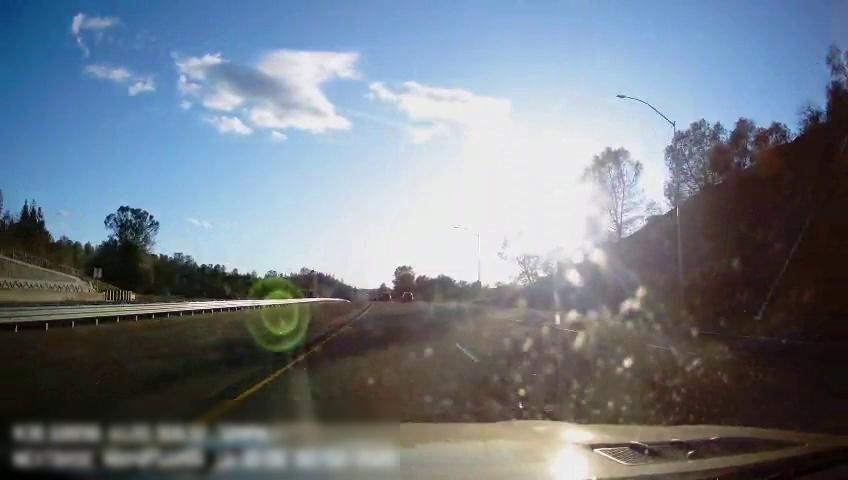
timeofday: Day
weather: Sunny
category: Drivable Space
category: Drivable Space
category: Vehicles | Car
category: Vehicles | Truck
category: Lanes | Current Lane
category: Lanes | Current Lane
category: Lanes | Alternate Lane
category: Lanes | Alternate Lane